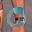
Label: 0